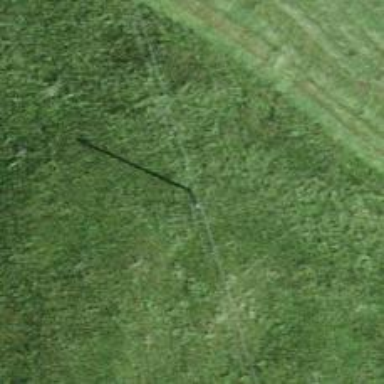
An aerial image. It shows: Power pole.